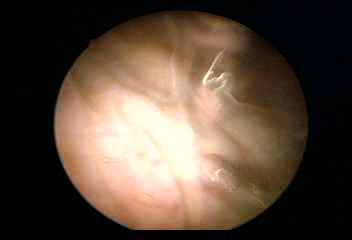
Modality: WLC
Class: Normal mucosa
Bladder cancer association: No